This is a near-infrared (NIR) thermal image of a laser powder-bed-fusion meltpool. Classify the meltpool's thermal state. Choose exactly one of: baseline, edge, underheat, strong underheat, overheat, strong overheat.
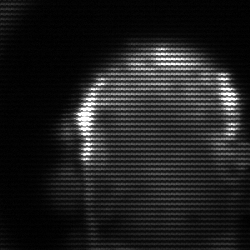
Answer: baseline